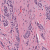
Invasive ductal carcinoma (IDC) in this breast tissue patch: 1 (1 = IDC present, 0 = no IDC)